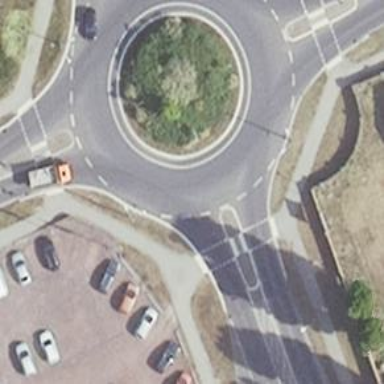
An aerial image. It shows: Traffic calming island.